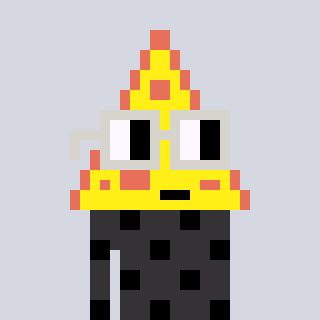
a pixel art character with square light gray glasses, a pizza-shaped head and a grayscale-colored body on a cool background